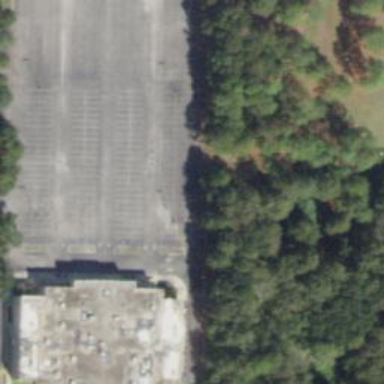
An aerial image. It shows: Parking space.